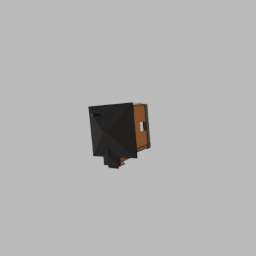
Label: architecture